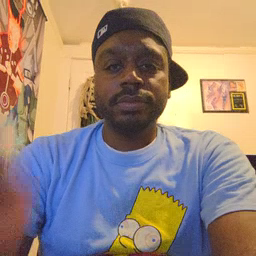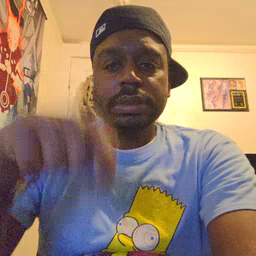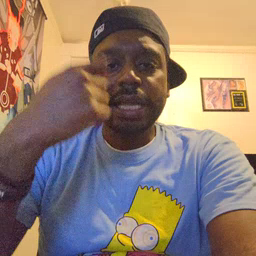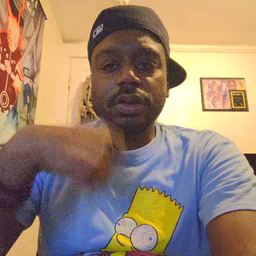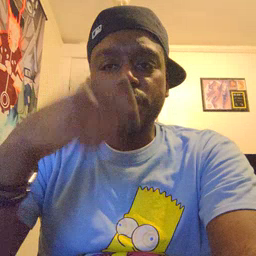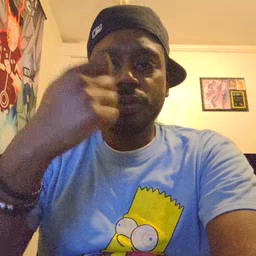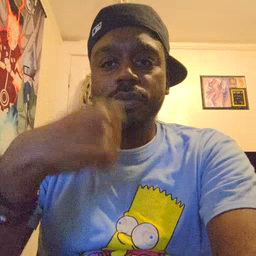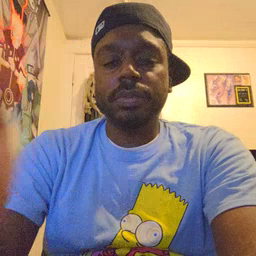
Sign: cereal